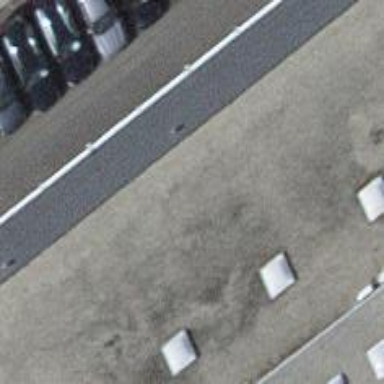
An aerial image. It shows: Car repair shop.